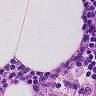
Metastatic tissue present: no